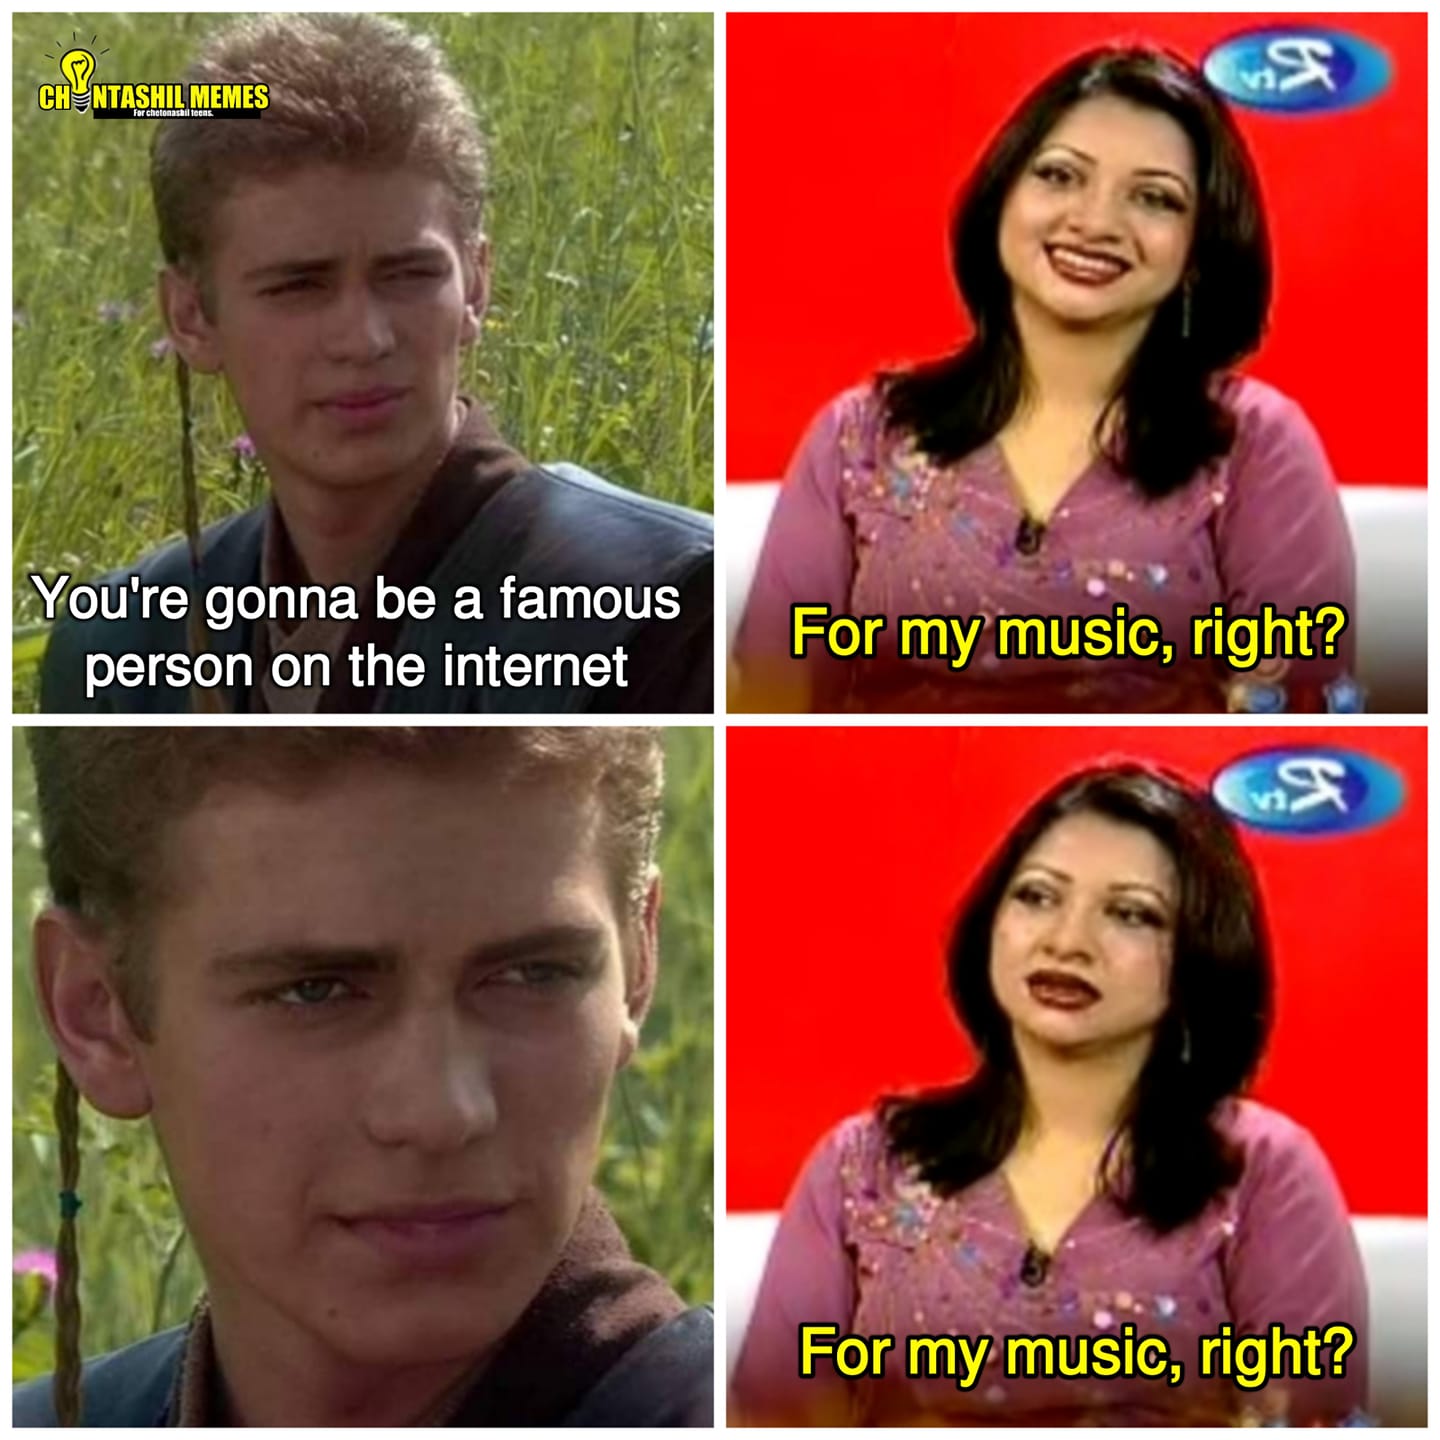
Caption: You're gonna be a famous person on the internet    For my music , right ?    For my music, right ?
Label: hate